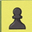
Piece: bP